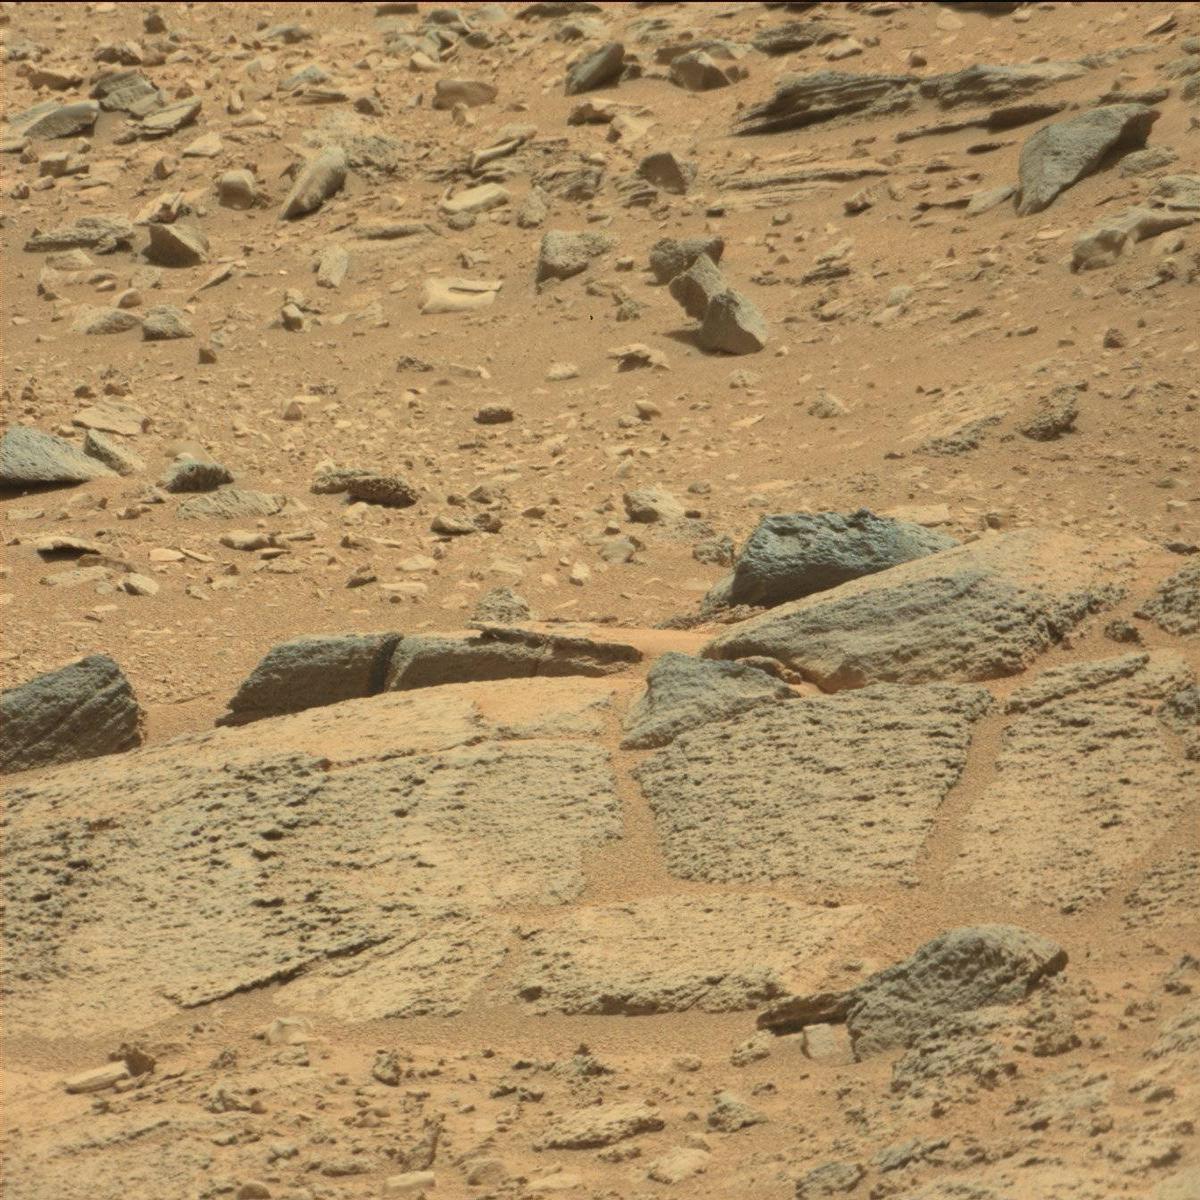
Terrain classes present: Bedrock, Sand / Soil